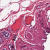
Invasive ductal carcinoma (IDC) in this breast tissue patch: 0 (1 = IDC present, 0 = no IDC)